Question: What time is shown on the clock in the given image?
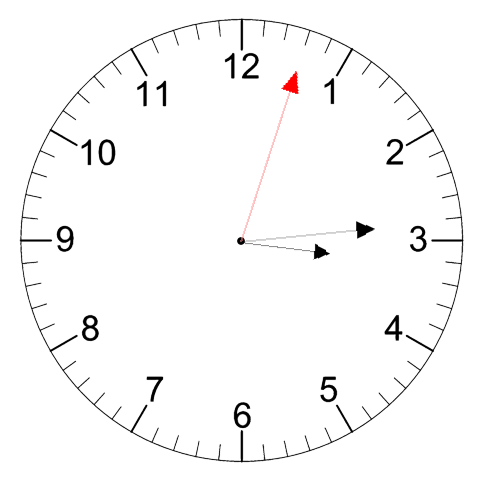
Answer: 03:14:03